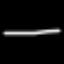
Label: line